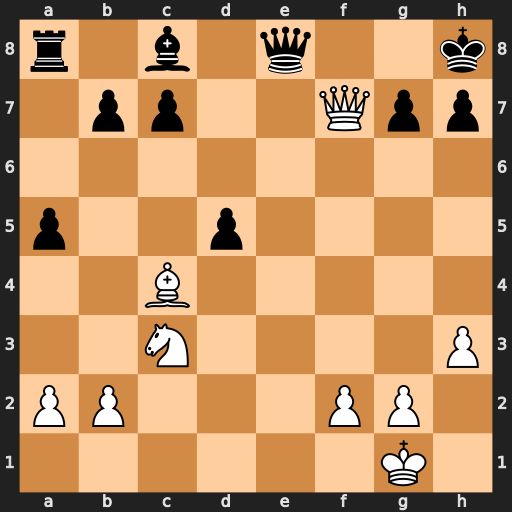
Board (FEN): r1b1q2k/1pp2Qpp/8/p2p4/2B5/2N4P/PP3PP1/6K1
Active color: w
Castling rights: -
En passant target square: -
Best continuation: Qxe8#